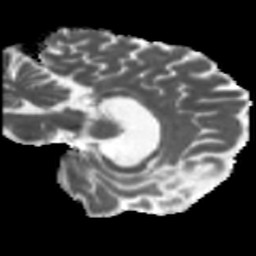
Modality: MD
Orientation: sagittal
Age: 31
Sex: female
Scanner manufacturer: siemens
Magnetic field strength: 3 T
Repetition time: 5.47 s
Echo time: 0.0854 s